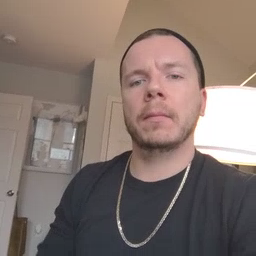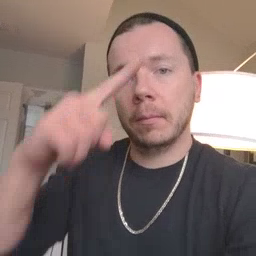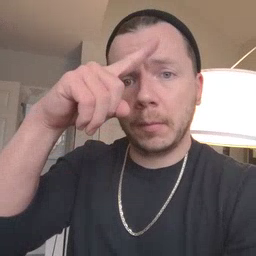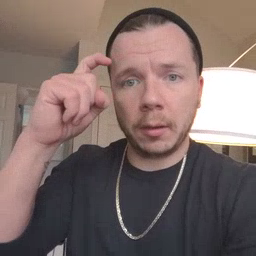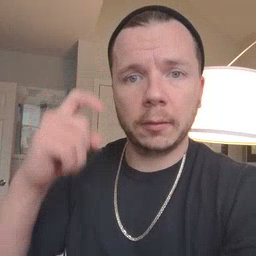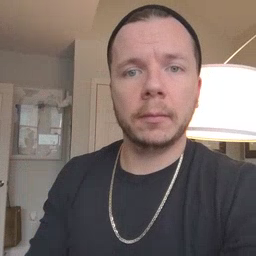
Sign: because